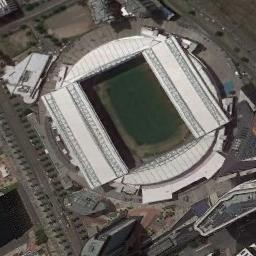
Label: stadium